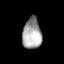
Tissue: lung
Cell type: Epithelial cells
Senescence score: 0.1817
Nuclear area (px): 575
Mean DAPI intensity: 163.758